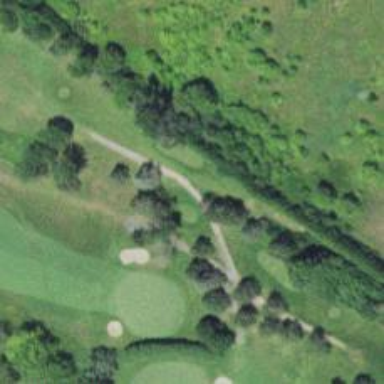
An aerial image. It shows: Path for both road and golf.